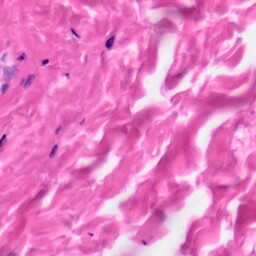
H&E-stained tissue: Skin